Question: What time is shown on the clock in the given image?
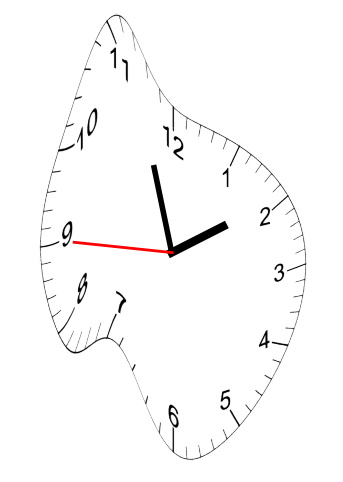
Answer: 01:56:45